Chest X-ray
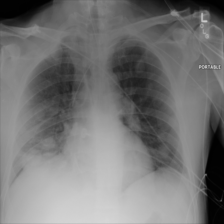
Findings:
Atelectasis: negative
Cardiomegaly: negative
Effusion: negative
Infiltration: negative
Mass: negative
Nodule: negative
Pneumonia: negative
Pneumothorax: negative
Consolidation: negative
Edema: negative
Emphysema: negative
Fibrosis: negative
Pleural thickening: negative
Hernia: negative